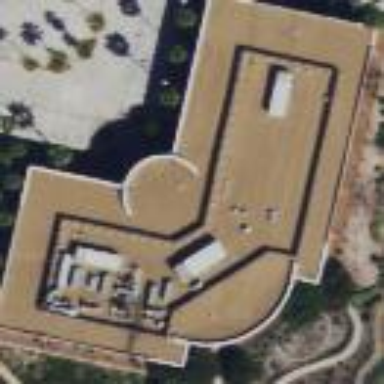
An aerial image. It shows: Office building.